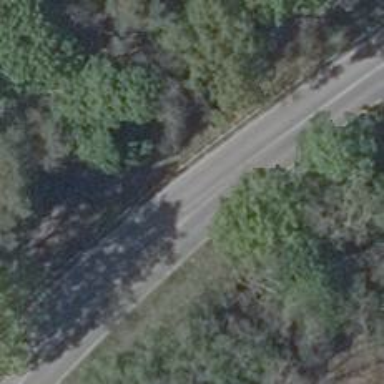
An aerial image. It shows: Primary road with asphalt surface.